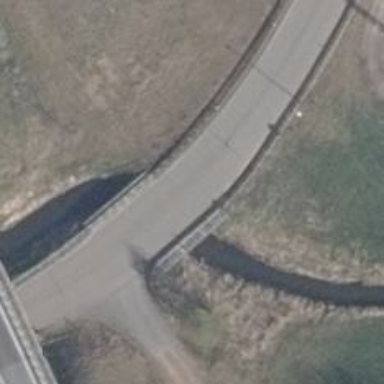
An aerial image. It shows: Unclassified road with asphalt surface is on bridge.